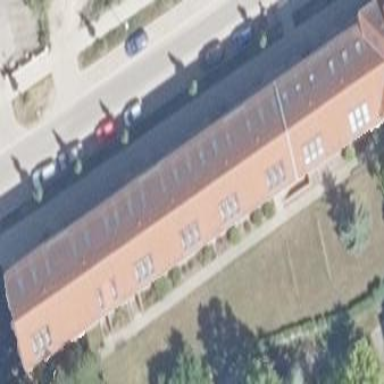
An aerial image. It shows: Apartments building with gabled roof oriented along the building.